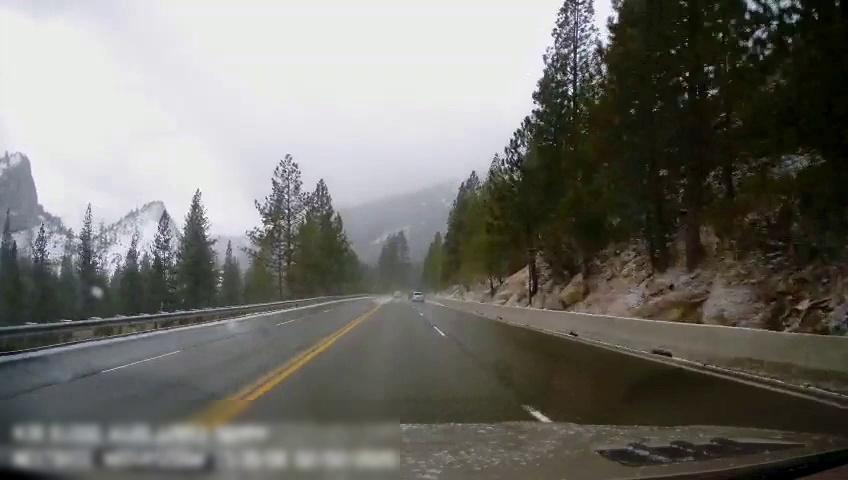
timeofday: Day
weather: Snowy
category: Drivable Space
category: Vehicles | SUV
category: Lanes | Current Lane
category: Lanes | Opposite Lane
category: Lanes | Opposite Lane
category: Lanes | Current Lane
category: Lanes | Current Lane